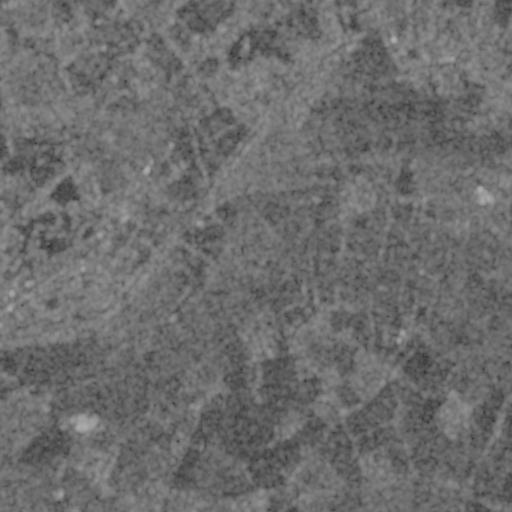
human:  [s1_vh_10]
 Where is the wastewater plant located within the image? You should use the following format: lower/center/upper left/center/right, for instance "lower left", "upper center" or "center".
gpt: The wastewater plant is located in the lower center of the image.
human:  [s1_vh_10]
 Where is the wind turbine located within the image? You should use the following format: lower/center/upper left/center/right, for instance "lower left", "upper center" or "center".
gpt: The wind turbine is located in the upper right of the image.
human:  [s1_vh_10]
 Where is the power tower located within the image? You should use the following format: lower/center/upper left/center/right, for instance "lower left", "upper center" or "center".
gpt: There is no power tower in the image.

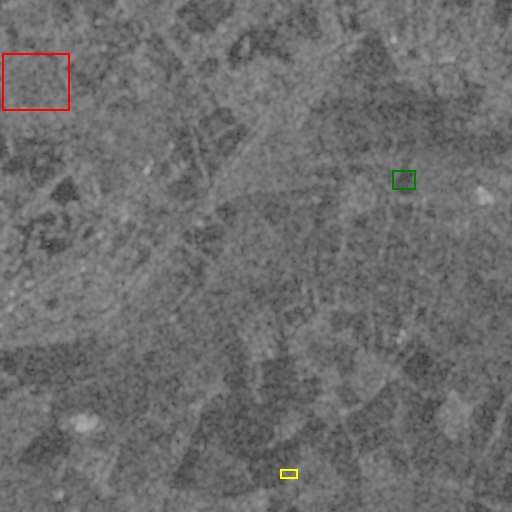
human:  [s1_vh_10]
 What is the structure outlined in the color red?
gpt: The structure outlined in red is a crop field.
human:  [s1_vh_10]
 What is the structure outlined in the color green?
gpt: The structure outlined in green is a park.
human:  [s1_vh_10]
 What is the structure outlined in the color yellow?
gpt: The structure outlined in yellow is a wastewater plant.
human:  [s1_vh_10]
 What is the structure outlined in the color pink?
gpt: There is no pink outline.